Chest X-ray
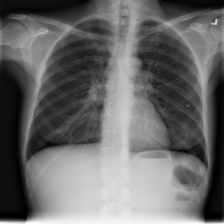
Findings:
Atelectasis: negative
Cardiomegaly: negative
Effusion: negative
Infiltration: negative
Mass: negative
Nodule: negative
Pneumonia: negative
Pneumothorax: negative
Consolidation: negative
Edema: negative
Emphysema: negative
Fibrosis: negative
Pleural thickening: negative
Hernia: negative